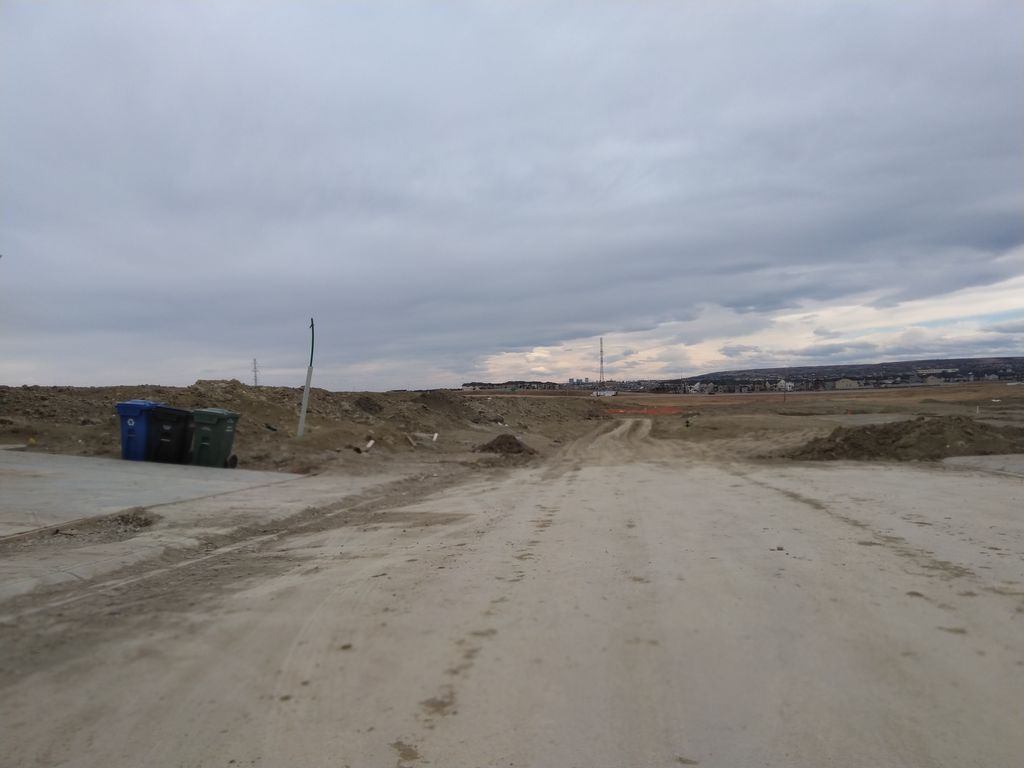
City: calgary